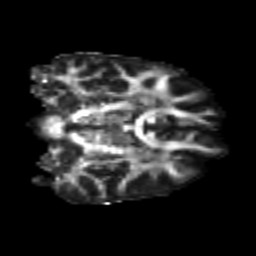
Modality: FA
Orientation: coronal
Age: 22
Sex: female
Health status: healthy
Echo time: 0.074 s